Interaction volume radius: 10 \u00c5
Interaction volume height: 20 \u00c5
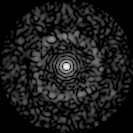
Disorder parameter: 0.8342